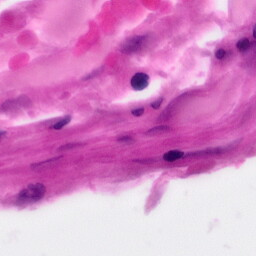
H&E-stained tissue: Pancreatic